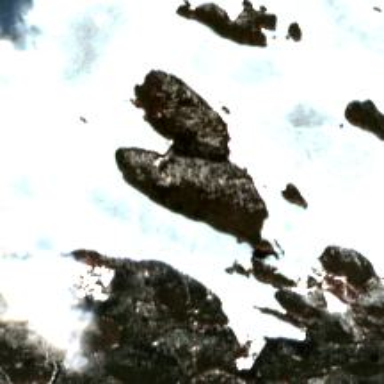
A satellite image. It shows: Islet.